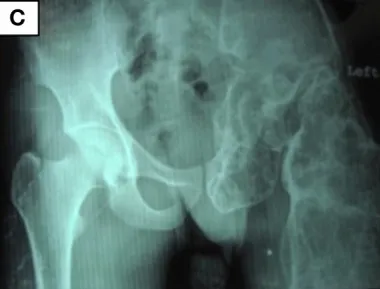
(A,B) Clinical photographs of the patient showing swellings involving the whole of left thigh and anterior part of the left mid-shin.
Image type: radiology (x_ray)